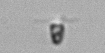
Label: Pyramimonas